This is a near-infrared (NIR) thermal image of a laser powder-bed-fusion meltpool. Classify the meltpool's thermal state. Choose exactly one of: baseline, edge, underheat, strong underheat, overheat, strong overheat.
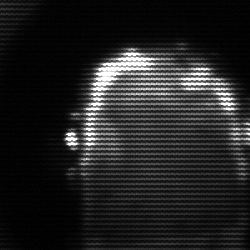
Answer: baseline